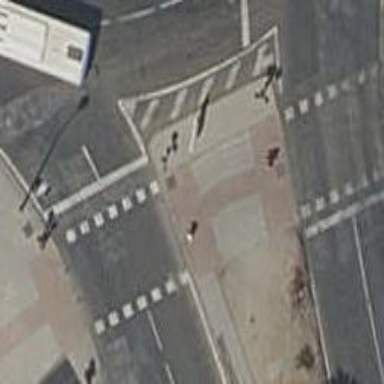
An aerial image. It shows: Crossing with traffic signals.